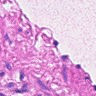
Metastatic tissue present: no